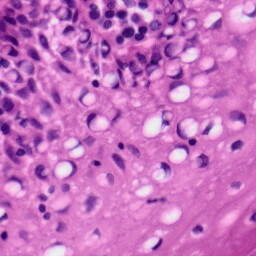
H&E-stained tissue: Tonsil